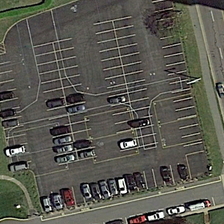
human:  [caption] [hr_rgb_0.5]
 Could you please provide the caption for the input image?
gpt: some cars are parked in a parking lot near a road .

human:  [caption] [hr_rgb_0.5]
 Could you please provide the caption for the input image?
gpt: some cars are parked in a parking lot near a road .

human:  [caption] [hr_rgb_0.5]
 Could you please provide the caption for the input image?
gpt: some cars are parked in a parking lot near a road .

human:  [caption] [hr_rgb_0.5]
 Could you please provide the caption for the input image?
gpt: some cars are parked in a parking lot near a road .

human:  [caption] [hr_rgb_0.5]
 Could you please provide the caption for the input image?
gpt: some cars are parked in a parking lot near a road .